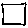
Label: square